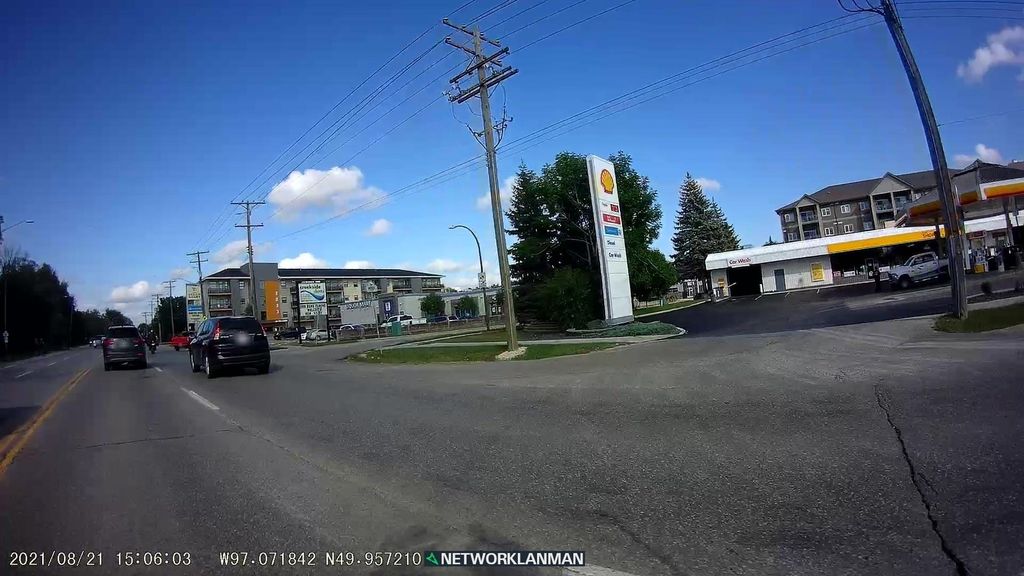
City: winnipeg